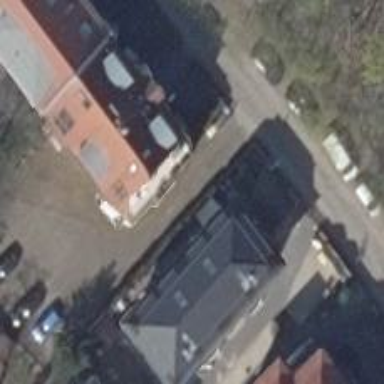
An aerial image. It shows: Semidetached house with mansard roof shape.